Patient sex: M
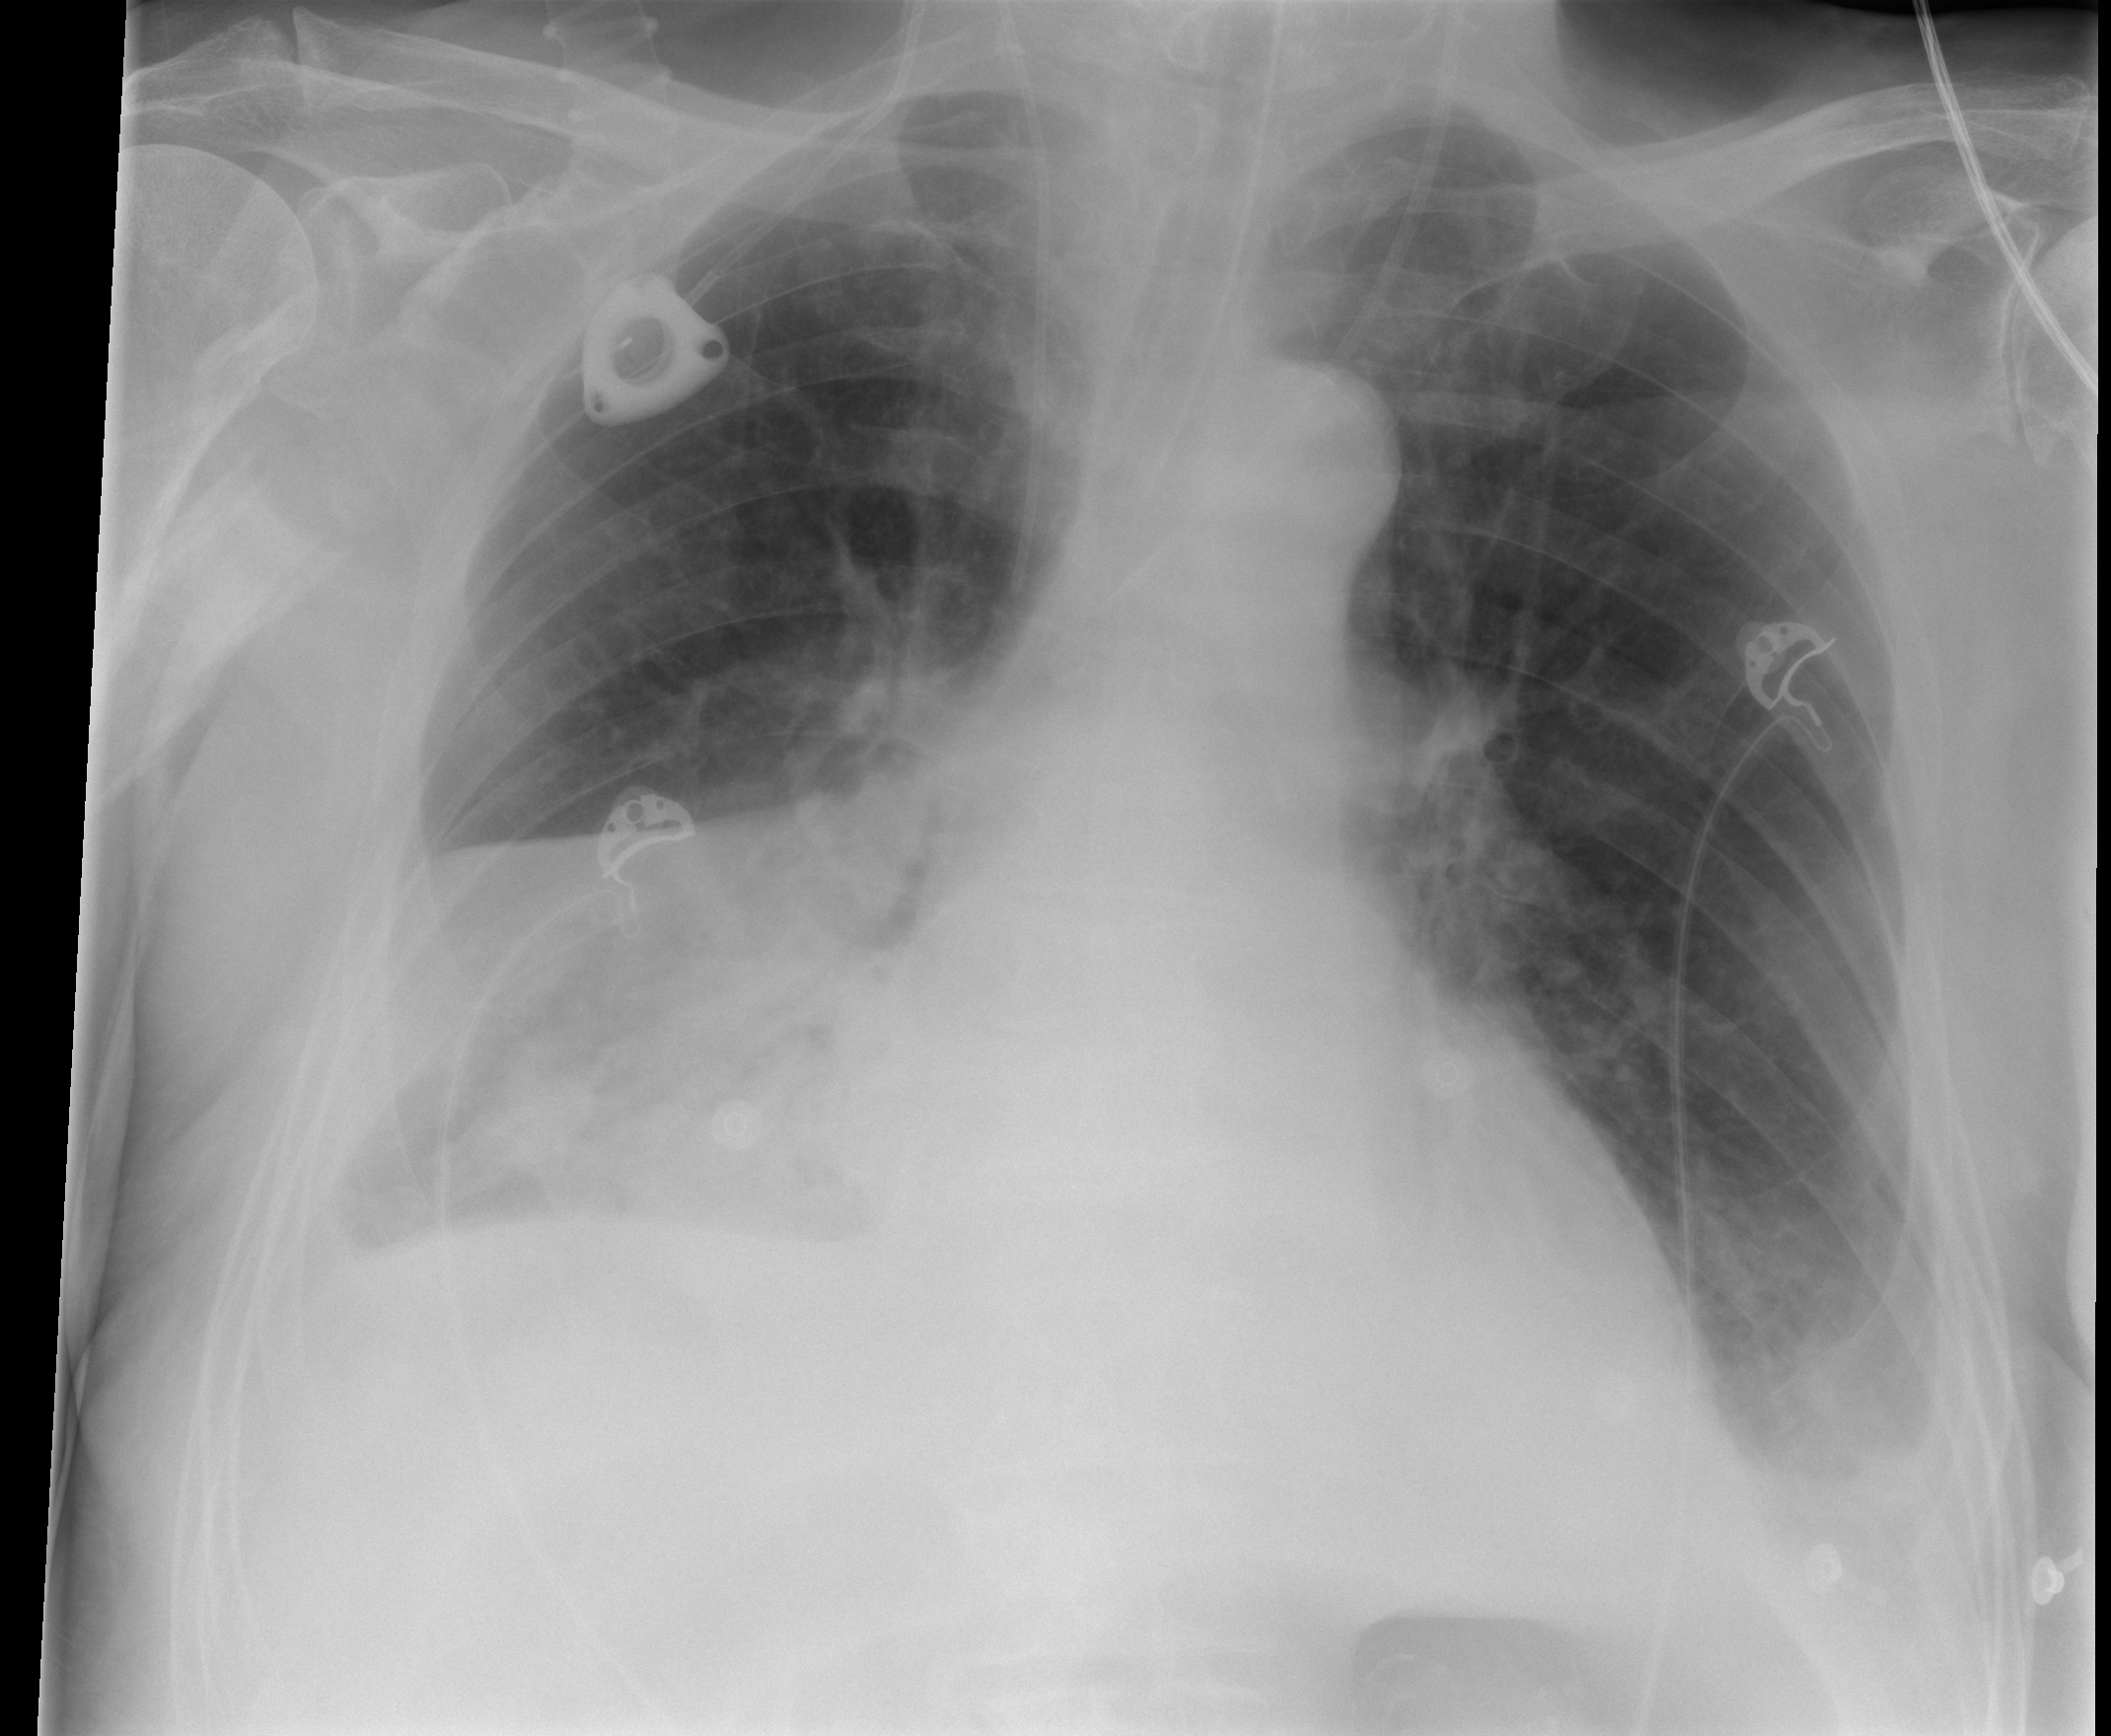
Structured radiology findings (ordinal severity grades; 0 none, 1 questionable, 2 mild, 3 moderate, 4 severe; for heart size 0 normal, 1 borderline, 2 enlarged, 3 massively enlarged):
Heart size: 2
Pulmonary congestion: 2
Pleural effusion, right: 3
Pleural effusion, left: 2
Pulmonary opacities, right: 2
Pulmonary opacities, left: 0
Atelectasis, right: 3
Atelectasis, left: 2